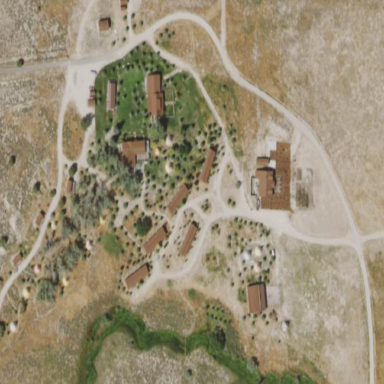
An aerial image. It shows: Animal shelter.